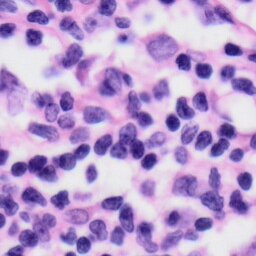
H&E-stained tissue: Skin